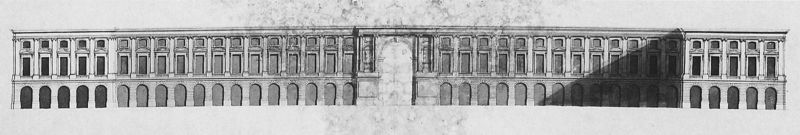
Titel: Place de Nos Conquêtes (Studien)
Institution: Paris, Bibliothèque Nationale
Schlagwörter: schatten, fenster, pfeiler, säulen, zeichnung, gebäude, haus, schloss, architektur, lang, front, renaissance, fassade, italien, empore, rundbogen, tor, galerie, bögen, eingang, arkade, torbogen, schwarzweiß, arkaden, portal, sims, geschosse, plan, aquädukt, breit, durchfahrt, straßenansicht